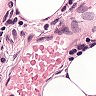
Metastatic tissue present: yes